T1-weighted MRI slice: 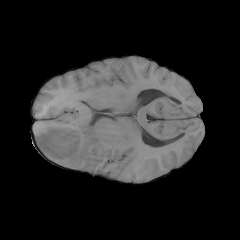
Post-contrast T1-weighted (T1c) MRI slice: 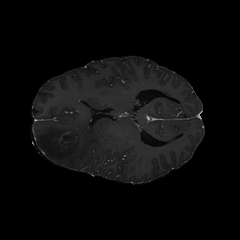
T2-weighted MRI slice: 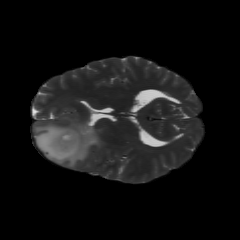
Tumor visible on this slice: yes